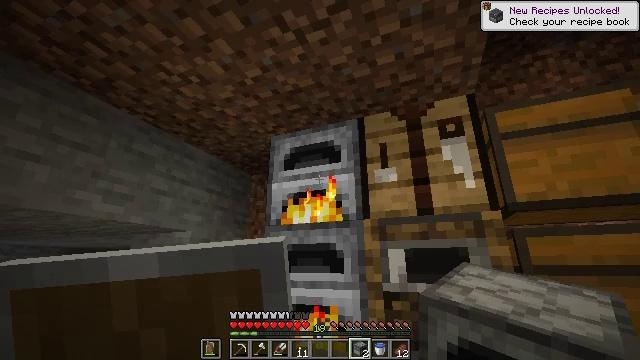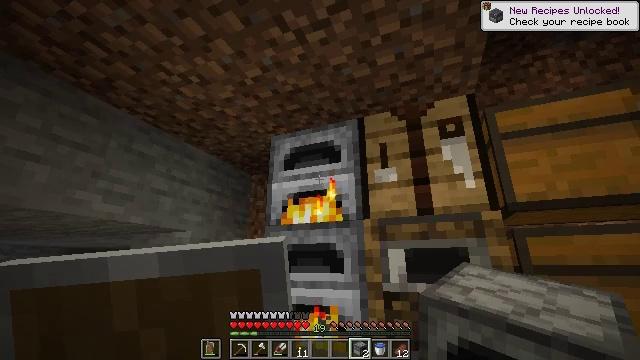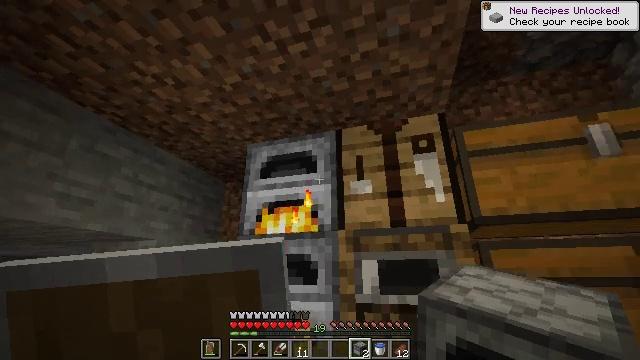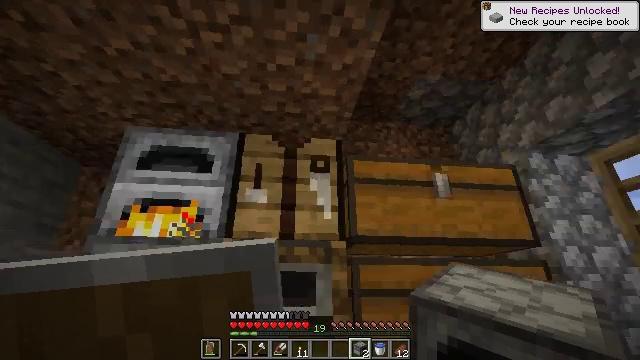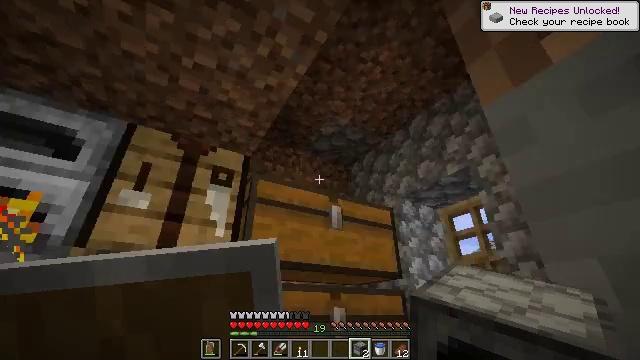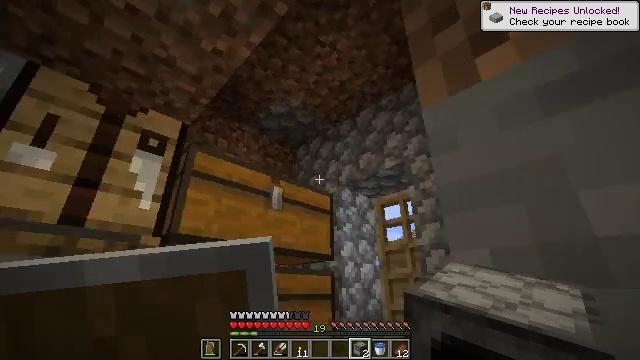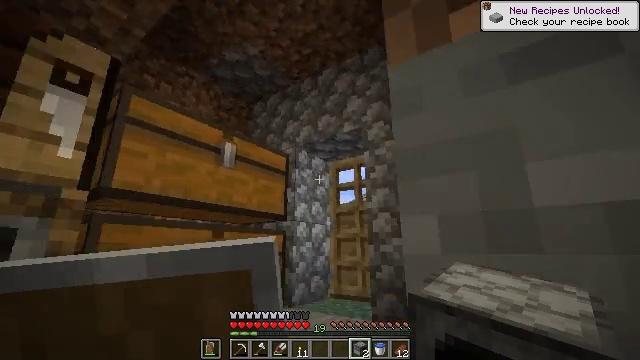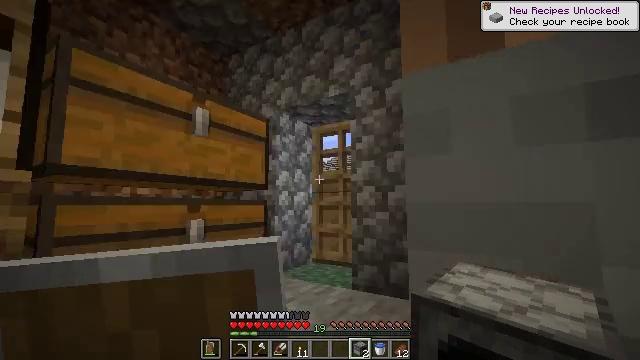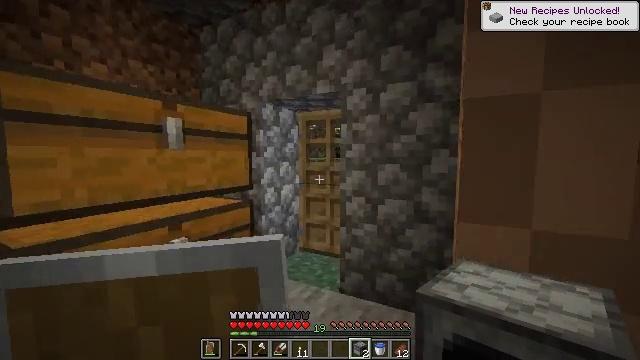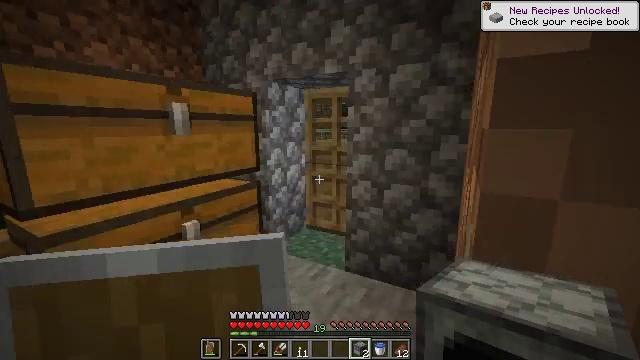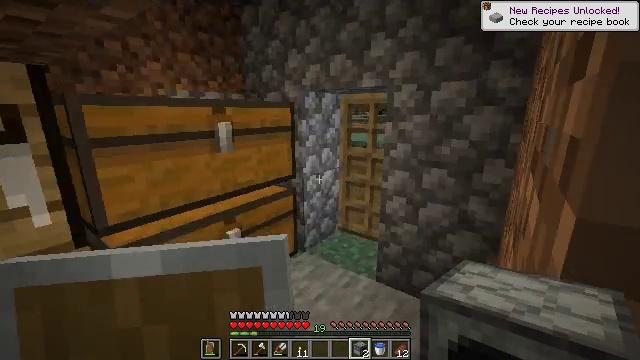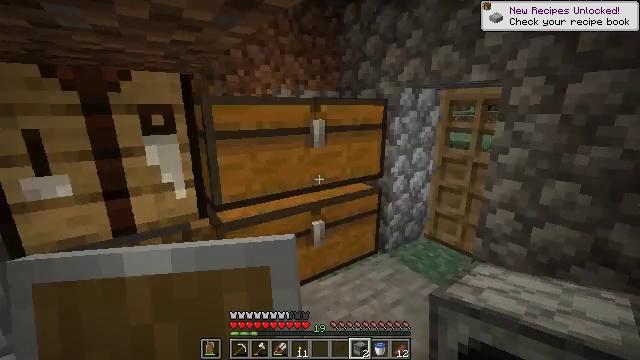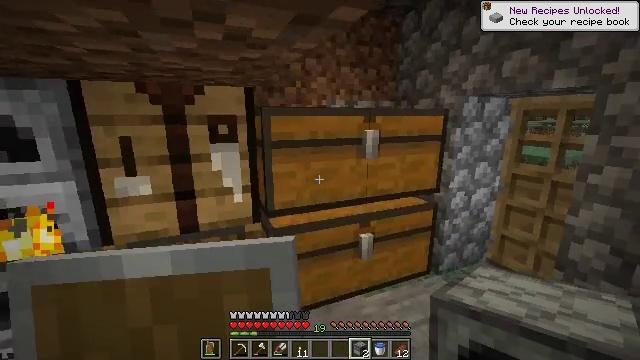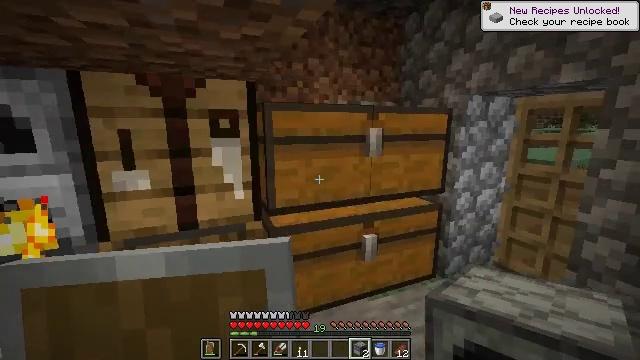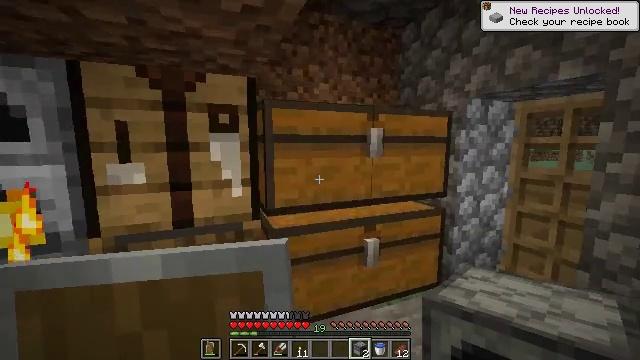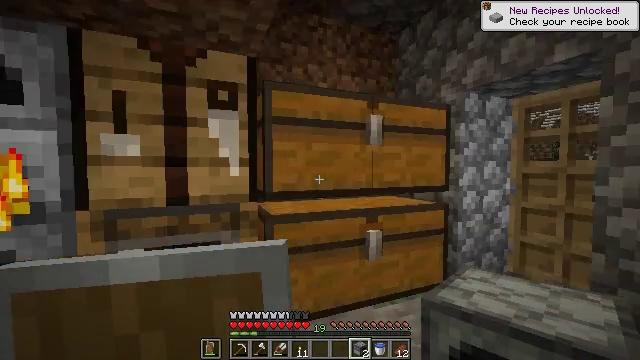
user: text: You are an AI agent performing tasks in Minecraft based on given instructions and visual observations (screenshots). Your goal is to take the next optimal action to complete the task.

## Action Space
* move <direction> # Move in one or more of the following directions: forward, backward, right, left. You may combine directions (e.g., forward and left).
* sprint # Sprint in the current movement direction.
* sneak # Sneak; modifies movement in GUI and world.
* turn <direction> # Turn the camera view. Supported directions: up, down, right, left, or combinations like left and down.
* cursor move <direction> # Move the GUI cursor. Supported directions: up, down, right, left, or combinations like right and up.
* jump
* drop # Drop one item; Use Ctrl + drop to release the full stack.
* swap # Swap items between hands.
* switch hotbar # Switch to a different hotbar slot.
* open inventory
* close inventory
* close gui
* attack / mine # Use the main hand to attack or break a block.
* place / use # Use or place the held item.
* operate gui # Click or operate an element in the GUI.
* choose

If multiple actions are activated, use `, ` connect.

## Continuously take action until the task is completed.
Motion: motion action
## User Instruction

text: Turn regular stone into smooth stone by smelting in the furnace.
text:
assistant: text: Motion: no_op
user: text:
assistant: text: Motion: turn right and up
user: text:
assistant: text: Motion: turn right and up
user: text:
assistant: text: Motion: turn right and up
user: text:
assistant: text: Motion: turn right and down
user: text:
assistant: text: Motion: move forward, turn right and down
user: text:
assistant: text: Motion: move forward, turn right and down, jump
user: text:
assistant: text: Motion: move forward and move right, turn right and down, jump
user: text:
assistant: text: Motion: move forward and move right, turn left and down, jump
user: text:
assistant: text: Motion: move forward and move right, turn left and down, jump
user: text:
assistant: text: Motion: move forward and move right, turn left
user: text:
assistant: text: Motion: move forward and move right, turn left and up
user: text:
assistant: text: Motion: move right, turn up
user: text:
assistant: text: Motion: turn up
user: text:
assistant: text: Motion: turn up
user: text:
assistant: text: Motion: turn up
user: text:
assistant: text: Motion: turn up
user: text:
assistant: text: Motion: turn right and up
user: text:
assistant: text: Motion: no_op
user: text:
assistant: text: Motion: turn right and up
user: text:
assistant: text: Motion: turn right and up
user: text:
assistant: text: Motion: no_op
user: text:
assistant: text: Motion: turn up
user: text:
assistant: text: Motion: turn up
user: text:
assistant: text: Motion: use / place
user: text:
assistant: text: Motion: use / place
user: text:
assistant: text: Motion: no_op
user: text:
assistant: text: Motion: no_op
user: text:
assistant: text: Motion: no_op
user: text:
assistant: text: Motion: open gui